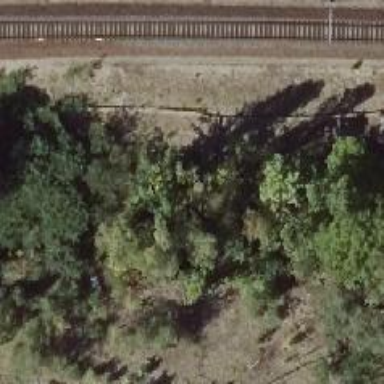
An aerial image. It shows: Abandoned railway.